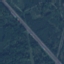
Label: Highway